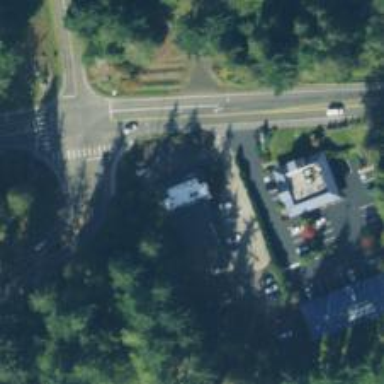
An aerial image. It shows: Clinic.